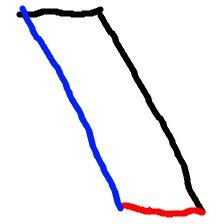
Shape: parallelogram